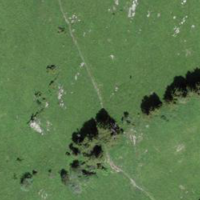
EUNIS habitat code: 23
Species observed at this site:
Rupicapra rupicapra